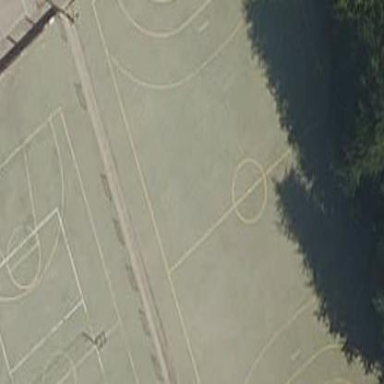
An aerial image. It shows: Soccer pitch for outdoor sports and leisure activities.